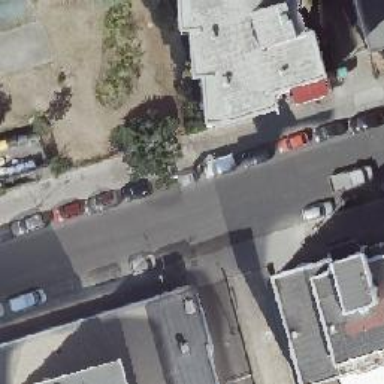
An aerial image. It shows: Residential road with asphalt surface. The road has sidewalks on both sides and parallel parking lanes on both sides.